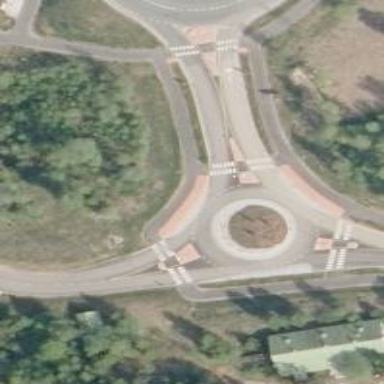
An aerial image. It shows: Asphalt road in residential area leading to roundabout.